Question: I am using the ResX approach for localized resources in a Xamarin Forms app, the Localizer class below, and three resource files (default en-us, es, ar).

When the Android device setting is language Spanish, the appropriate translated string is displayed, but when the device setting is Arabic, the default string is displayed. I have set the attribute android:supportsRtl:"true" in app manifest, and am targeting Android 4.2 or higher.
What am I missing?
'''
public class Localizer
{
#region Constructors
public Localizer()
{
RefreshLocale();
this.Resources = new ResourceManager("MyApp.Resx.AppResources", typeof(Localizer).GetTypeInfo().Assembly);
}
#endregion Constructors
#region Methods
public void RefreshLocale()
{
this.Locale = DependencyService.Get<ILocale>().GetCurrent();
}
public string Localize(string key)
{
return this.Resources.GetString(key, new CultureInfo(this.Locale));
}
#endregion Methods
#region Properties
public string Locale { get; private set; }
private ResourceManager Resources;
#endregion Properties
}
'''
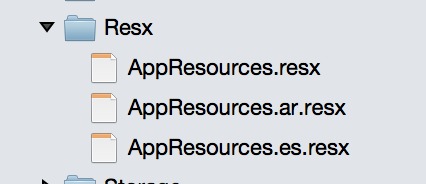
Answer: Oh duh, bitten again. The Build Action was set to None for the Arabic resource file AppResources.ar.resx. This appears to be default Xamarin Studio behavior when adding files with this filetype. Changed the Build Action to EmbeddedResource, rebuilt and deployed, and everything works as expected.